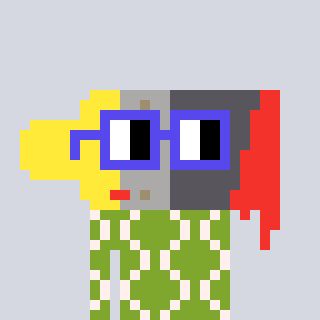
a pixel art character with square blue glasses, a paintbrush-shaped head and a slimegreen-colored body on a cool background